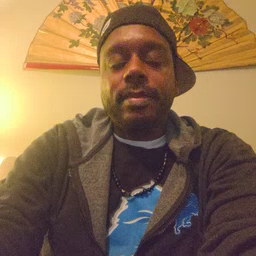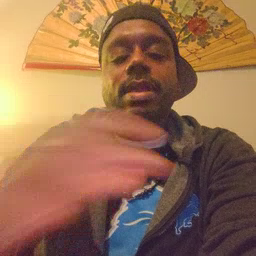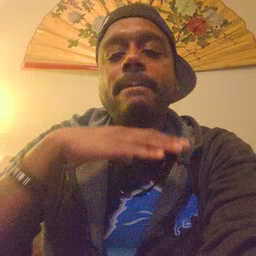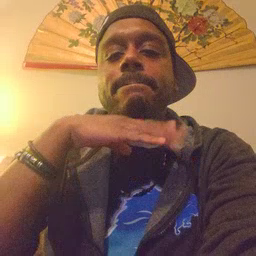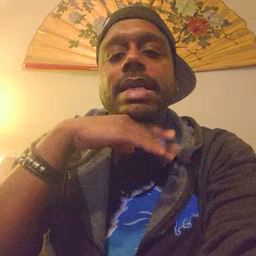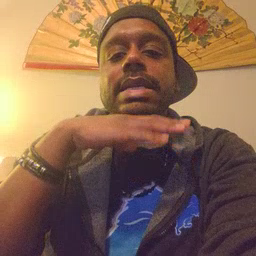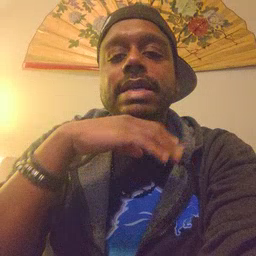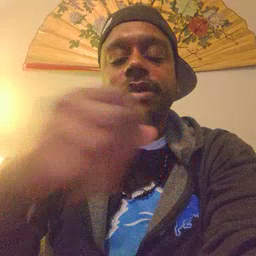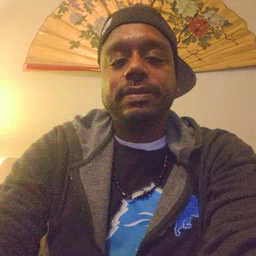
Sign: pig